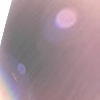
Label: sunburn